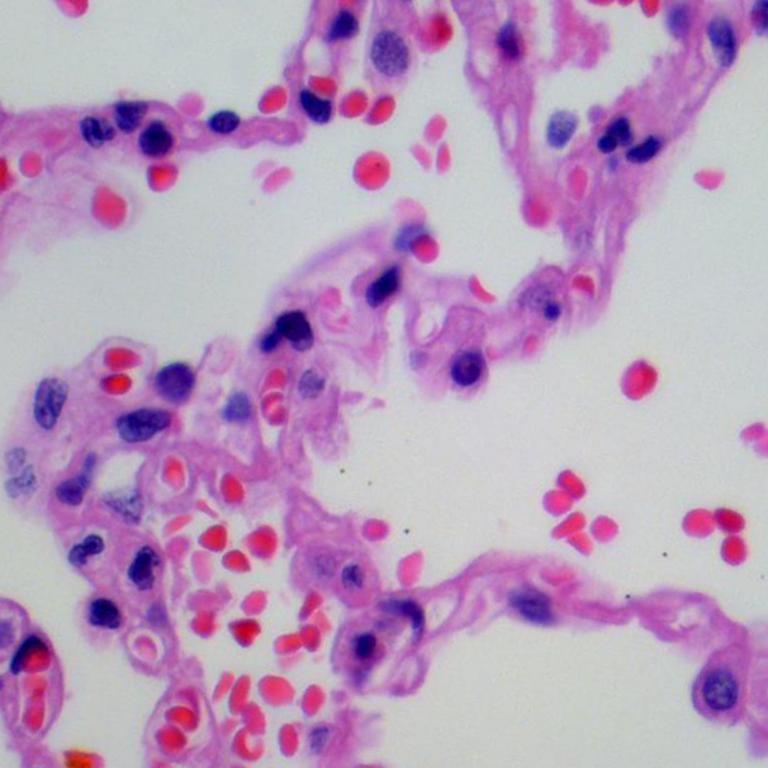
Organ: lung
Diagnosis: benign